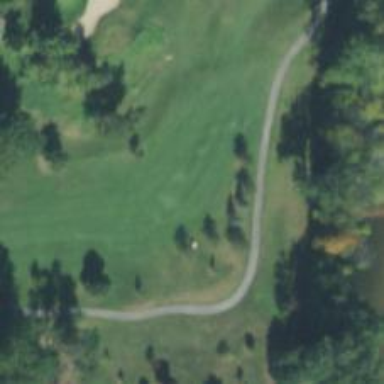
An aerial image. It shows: View of golf hole.